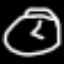
Label: clock